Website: apple-inc
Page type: payment
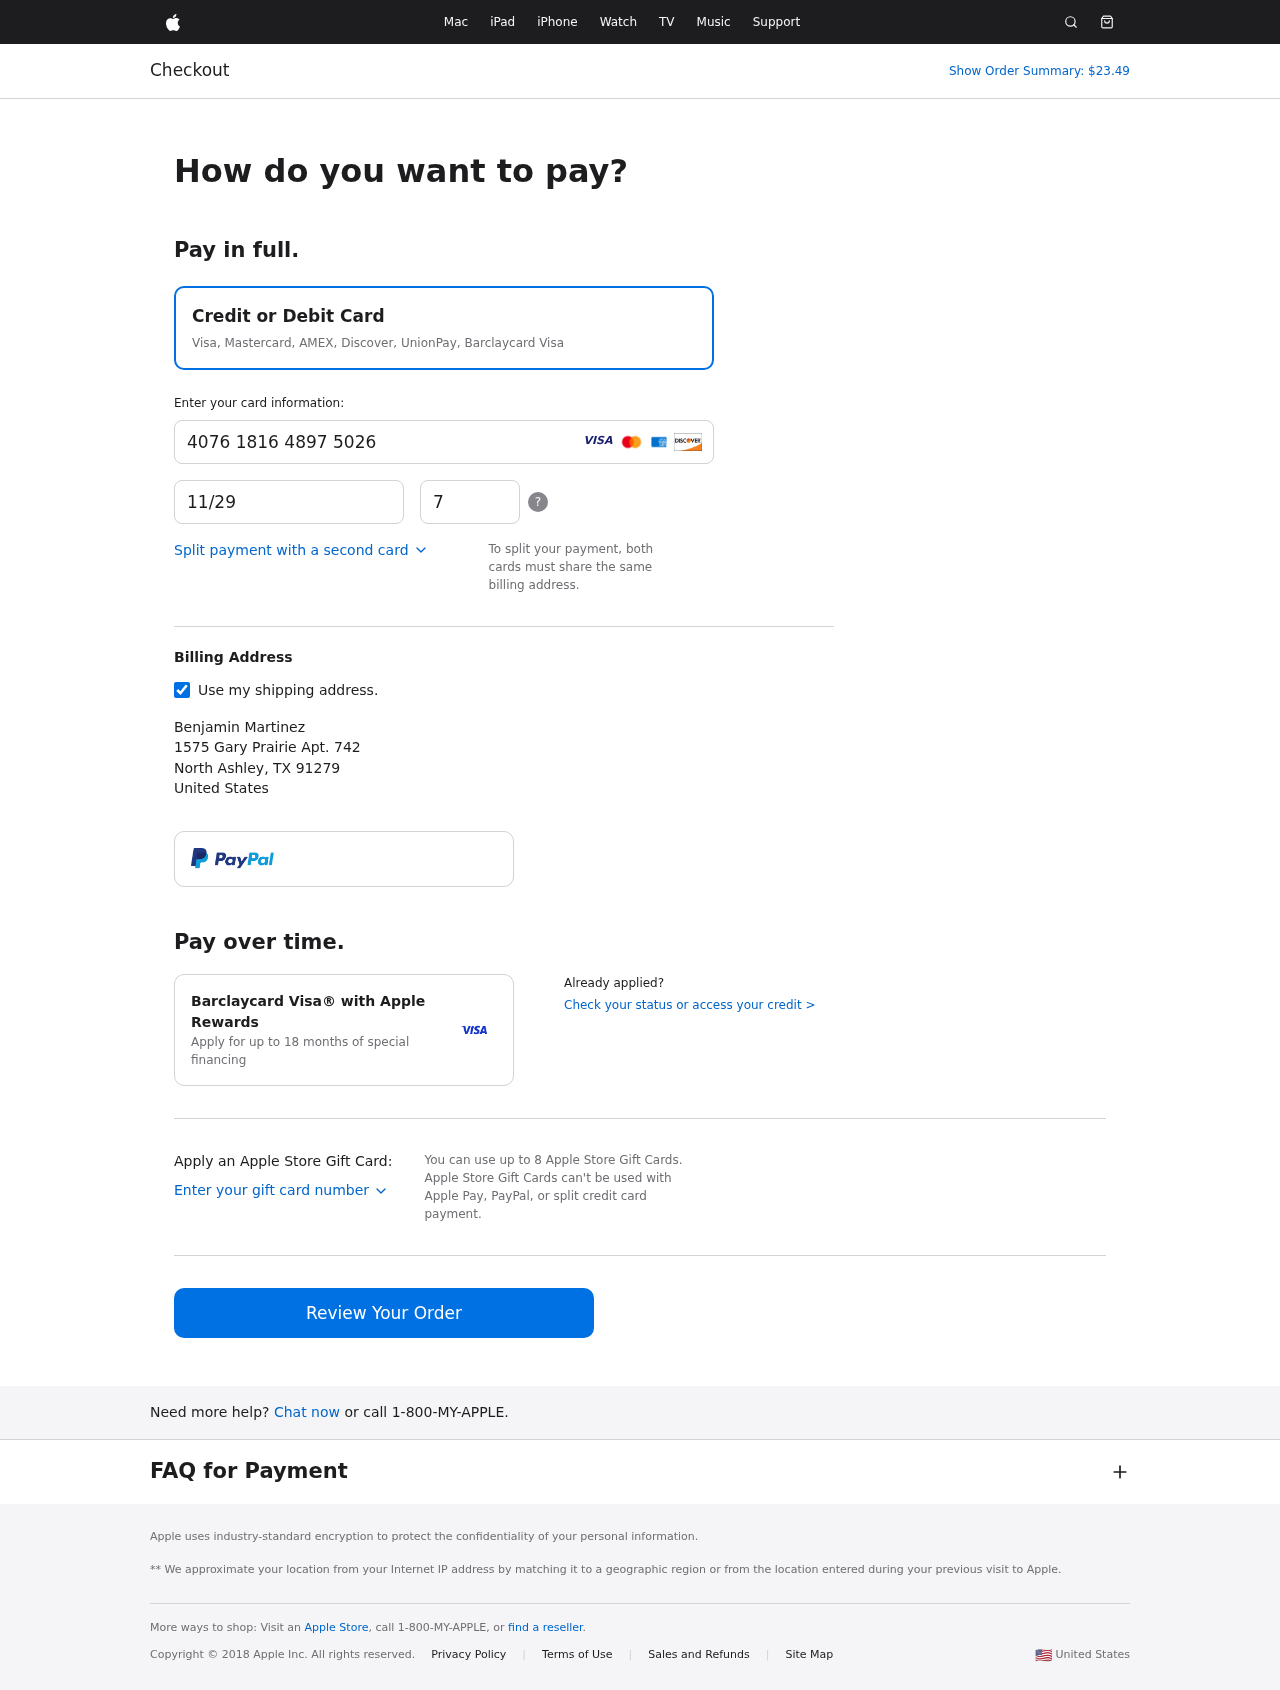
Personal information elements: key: PII_CARD_CVV
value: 740
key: PII_CARD_EXPIRY
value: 11/29
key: PII_CARD_NUMBER
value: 4076 1816 4897 5026
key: PII_CITY
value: North Ashley
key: PII_COUNTRY
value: United States
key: PII_FULLNAME
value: Benjamin Martinez
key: PII_POSTCODE
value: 91279
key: PII_STATE_ABBR
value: TX
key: PII_STREET
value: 1575 Gary Prairie Apt. 742
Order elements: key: ORDER_TOTAL
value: Show Order Summary: $23.49